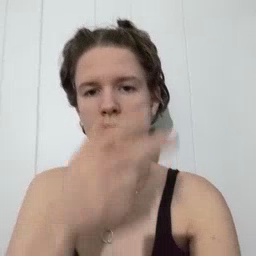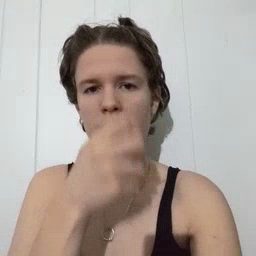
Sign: bug